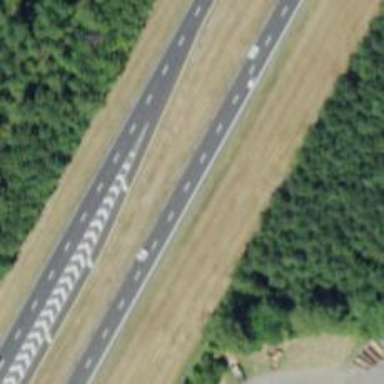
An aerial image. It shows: Primary highway.